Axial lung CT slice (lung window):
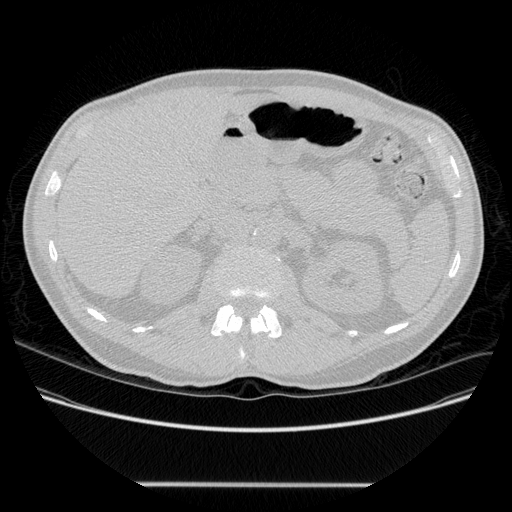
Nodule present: no